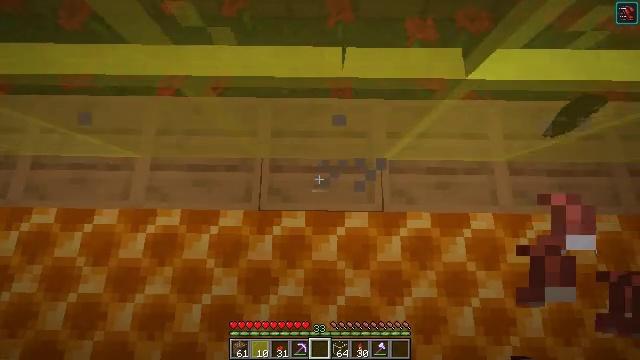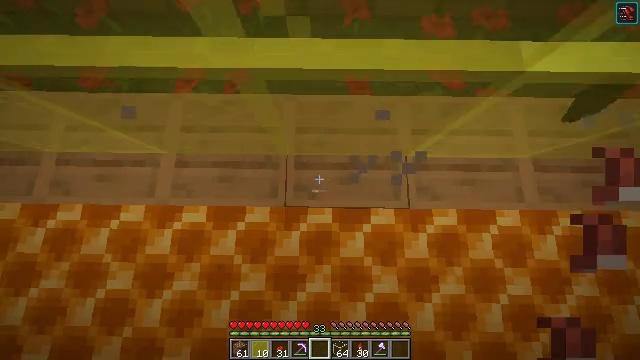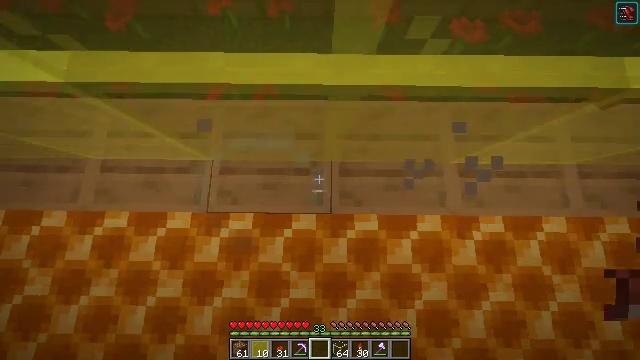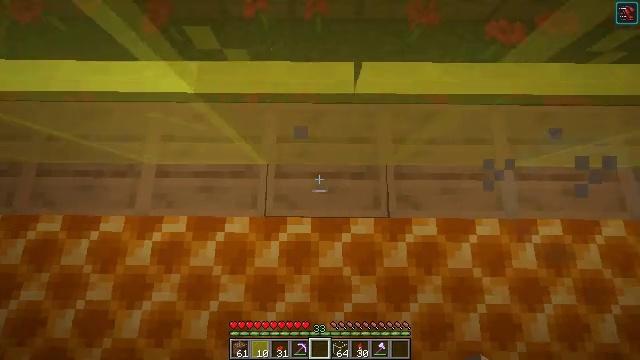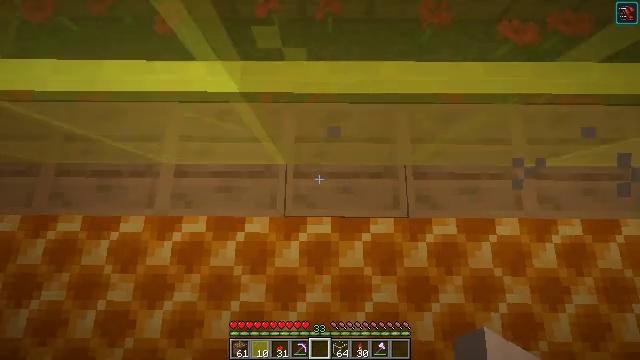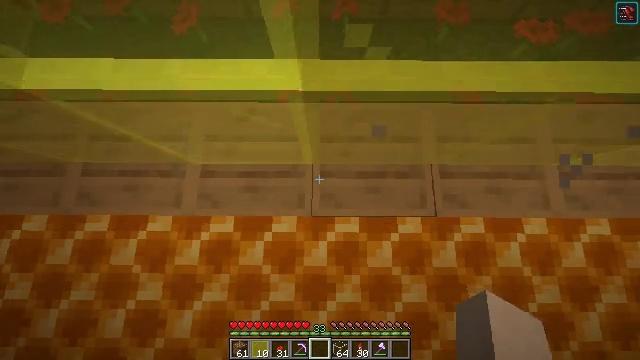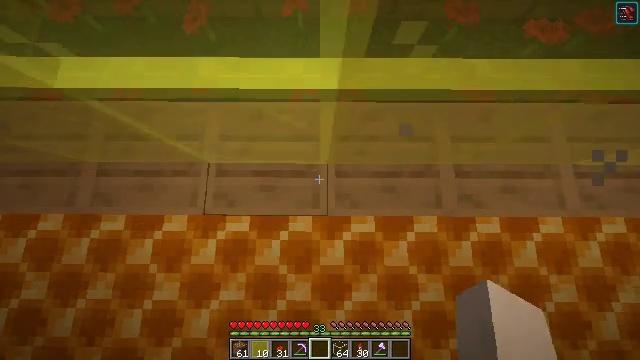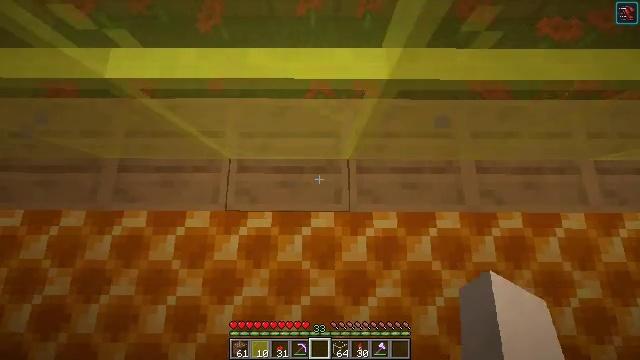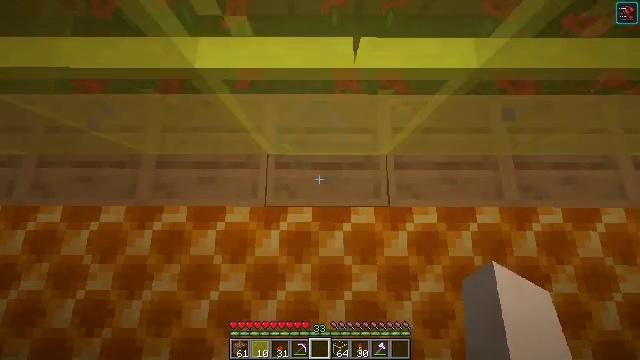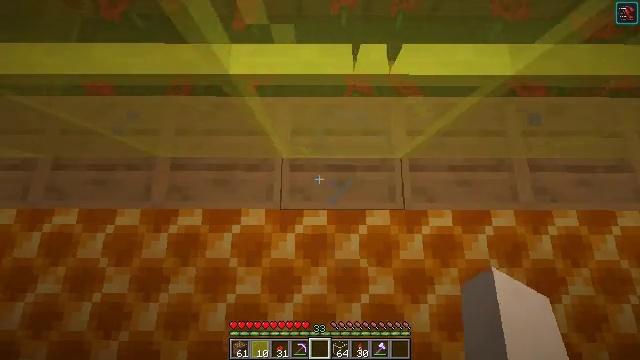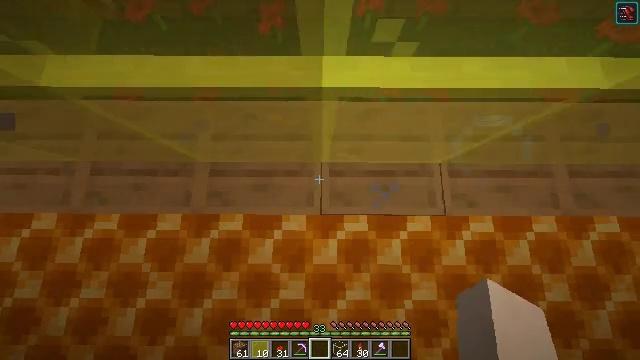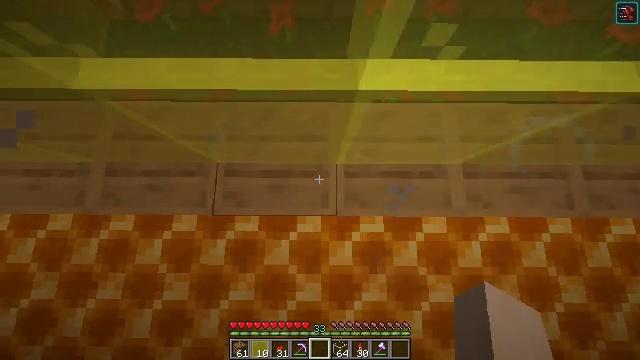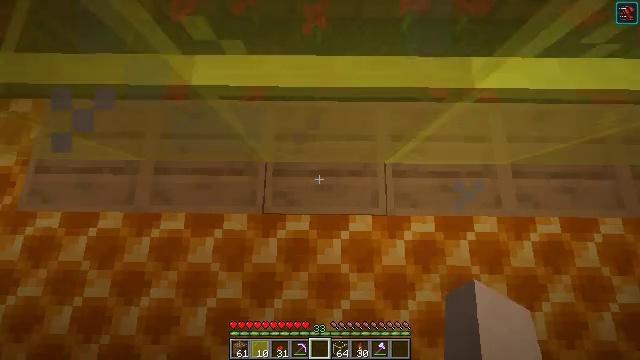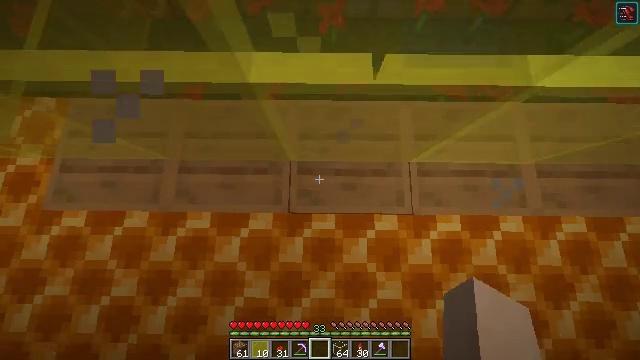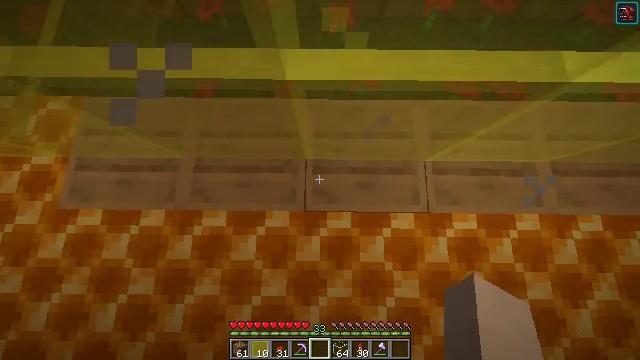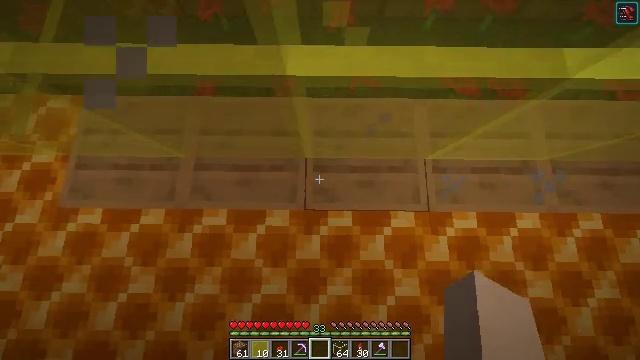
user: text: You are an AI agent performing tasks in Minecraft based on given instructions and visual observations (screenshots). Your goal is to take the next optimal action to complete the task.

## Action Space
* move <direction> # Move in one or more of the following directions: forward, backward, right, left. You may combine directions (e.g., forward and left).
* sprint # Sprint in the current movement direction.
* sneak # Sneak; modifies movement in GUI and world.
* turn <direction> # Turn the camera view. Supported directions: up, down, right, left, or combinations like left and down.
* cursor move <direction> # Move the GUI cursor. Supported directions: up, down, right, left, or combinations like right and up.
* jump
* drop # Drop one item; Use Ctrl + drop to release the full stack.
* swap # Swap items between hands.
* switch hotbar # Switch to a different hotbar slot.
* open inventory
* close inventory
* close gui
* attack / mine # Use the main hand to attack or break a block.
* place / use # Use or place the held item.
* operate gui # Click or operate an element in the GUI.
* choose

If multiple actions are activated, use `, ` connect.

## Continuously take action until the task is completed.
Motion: motion action
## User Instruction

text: Attack the yellow stained glass pane to break it.
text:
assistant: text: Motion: move left, use / place
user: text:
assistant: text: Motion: move left, use / place
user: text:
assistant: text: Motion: move left, use / place
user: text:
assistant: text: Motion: move left, use / place
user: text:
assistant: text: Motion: use / place
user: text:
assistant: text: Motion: use / place
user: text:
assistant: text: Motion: move left, use / place
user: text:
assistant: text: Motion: move left, use / place
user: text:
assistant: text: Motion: move left, use / place
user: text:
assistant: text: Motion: move left, use / place
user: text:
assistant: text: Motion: move left, use / place
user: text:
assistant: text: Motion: move left, use / place
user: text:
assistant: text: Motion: use / place
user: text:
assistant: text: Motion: no_op
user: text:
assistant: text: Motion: move right
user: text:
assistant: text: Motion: move right
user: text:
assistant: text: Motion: move right
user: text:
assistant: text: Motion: move right
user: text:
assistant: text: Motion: move right, turn right
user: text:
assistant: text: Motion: move right, turn right and up
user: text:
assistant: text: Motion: move right, turn right and up
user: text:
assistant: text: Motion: move right, turn right and up
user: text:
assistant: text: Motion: move right, turn right and up
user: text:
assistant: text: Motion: move forward and move right, turn right
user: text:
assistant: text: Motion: move forward and move right
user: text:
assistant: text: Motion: move forward and move right
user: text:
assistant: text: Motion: move forward
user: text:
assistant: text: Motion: move forward
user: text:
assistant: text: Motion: move forward
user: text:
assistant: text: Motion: move forward, turn right and up